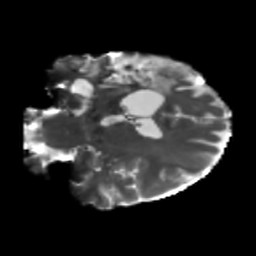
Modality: T2w
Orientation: coronal
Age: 51
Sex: female
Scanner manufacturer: siemens
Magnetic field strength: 3 T
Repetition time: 5.25 s
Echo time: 0.08 s